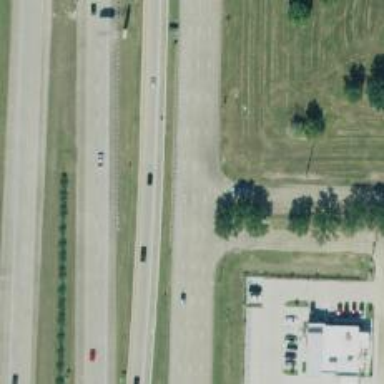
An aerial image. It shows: Secondary road with frontage road alongside.